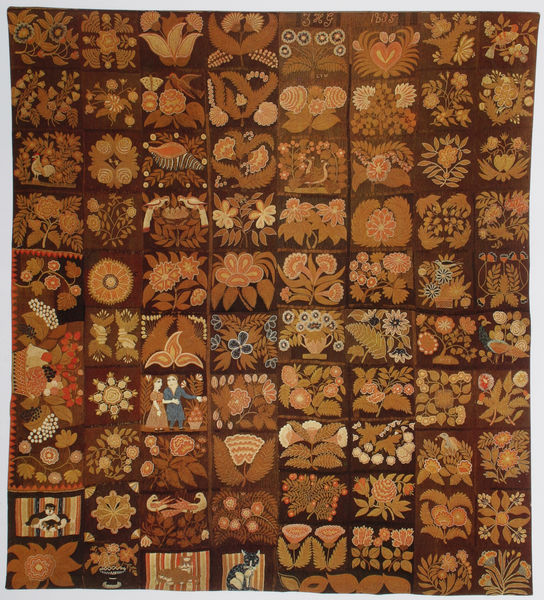
Titel: Teppich aus Castleton, Vermont
Künstler: Zeruah Higley Guernsey Caswell
Standort: New York (New York)
Institution: The Metropolitan Museum of Art
Schlagwörter: blau, blätter, dunkel, mann, vogel, weiß, frauen, gelb, landschaft, menschen, ocker, blume, blumen, braun, frau, schmuck, blüten, gras, hund, hunde, rosen, rot, tier, tiere, tuch, beige, muster, ornament, teppich, wand, mensch, felder, natur, vögel, sonne, boden, kelch, stickerei, stoff, decke, paar, blatt, pflanzen, rosa, früchte, garten, krug, trauben, vase, spanien, liebe, blumenvase, getreide, russland, abstrakt, flächen, abstufungen, steifen, klein, naiv, figuren, rad, wild, jugendstil, tapete, gobelin, wandteppich, flicken, detail, dekor, floral, ornamente, korb, farn, graun, bauer, abstrahiert, foto, rechtecke, blütenblätter, tulpe, katze, paradies, gefäß, stern, zweig, sterne, stilisiert, pfau, mosaik, fragment, quadrate, quader, nest, tapisserie, herz, hochzeit, muschel, hahn, stickerein, huhn, gestickt, schnecke, register, gewebe, textil, ornamentik, szenen, wohnen, wandbehang, gewebt, quadrat, weben, raster, details, bäuerlich, weberei, kästen, folklore, pflanz, persisch, teppcih, genäht, patchwork, quilt, arten, mann und frau, variation, kilt, formensprache, hochzeitsdecke, schneckengehäuse, stickereiquilt, wegebn, üflanzen, r, sa, quadrate+, bkumen